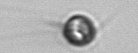
Label: Acanthoica_quattrospina